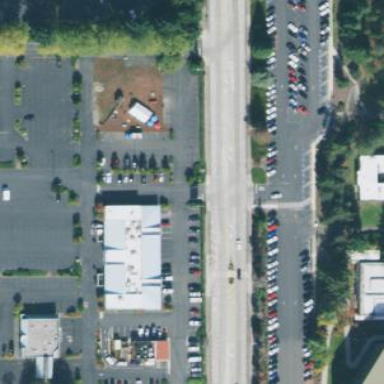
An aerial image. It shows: Retail area.